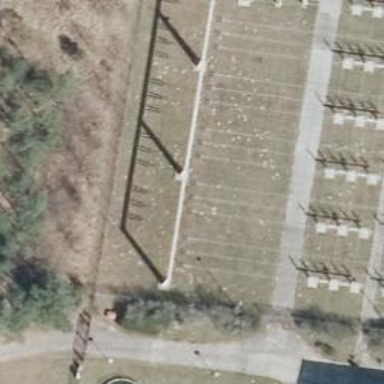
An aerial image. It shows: Three power lines with cables.